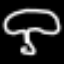
Label: mushroom